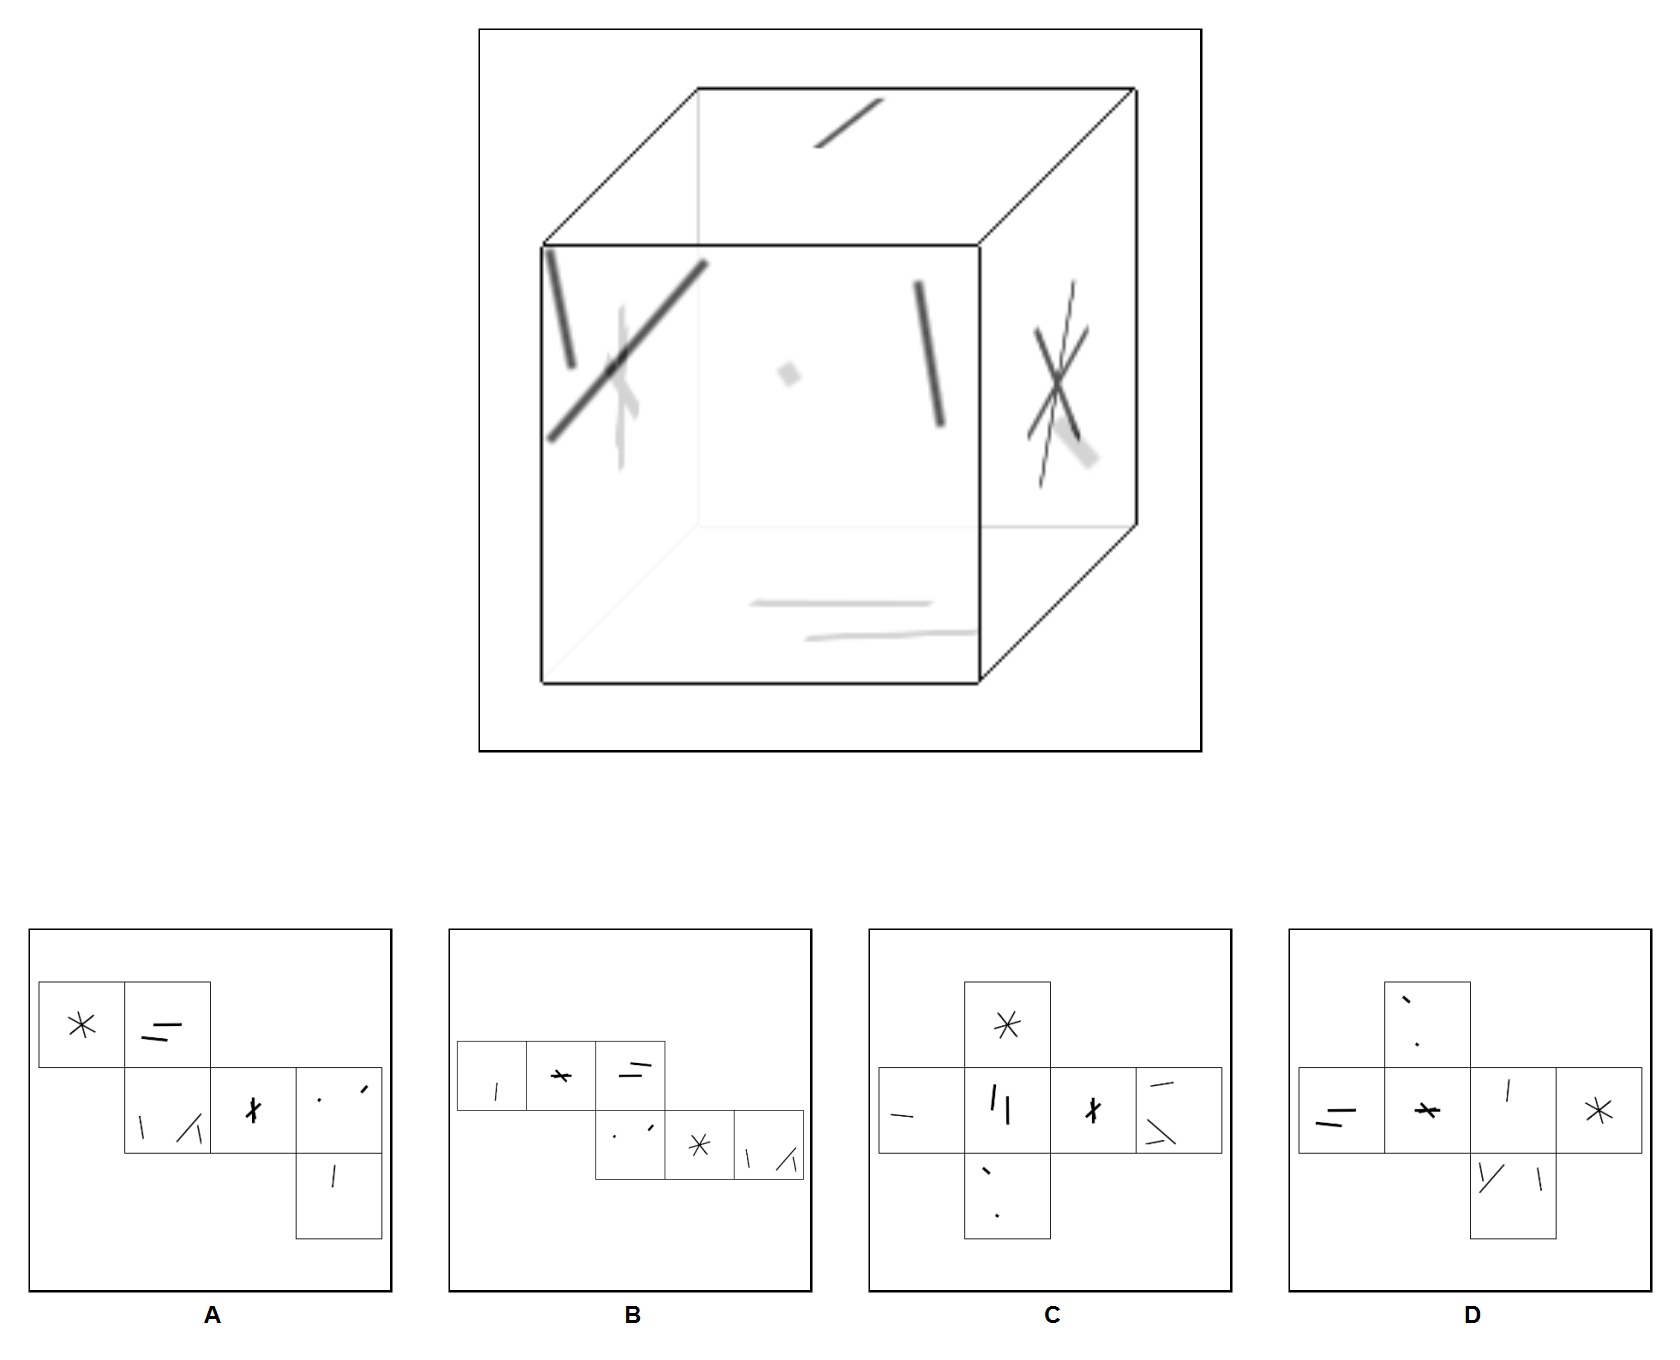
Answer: C